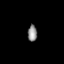
Tissue: lung
Cell type: Endothelial cells
Senescence score: 0.6211
Nuclear area (px): 151
Mean DAPI intensity: 139.371